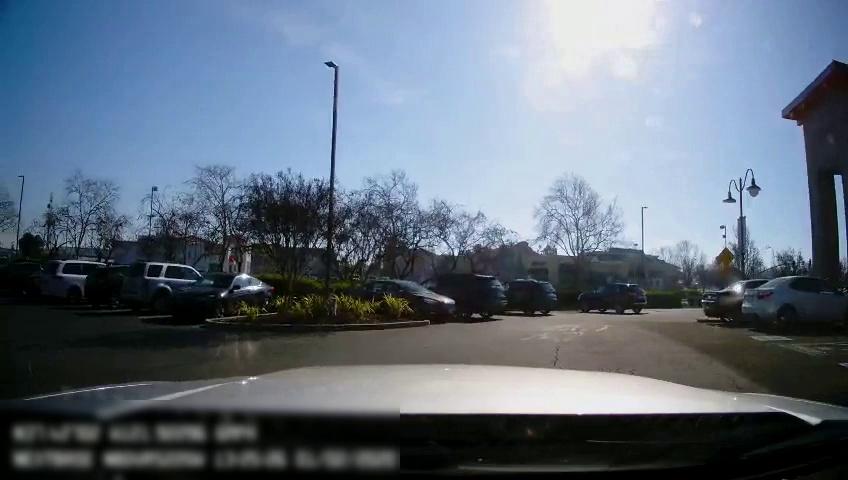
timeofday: Day
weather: Sunny
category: Drivable Space
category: Vehicles | SUV
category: Vehicles | SUV
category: Vehicles | SUV
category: Vehicles | Car
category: Vehicles | Car
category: Vehicles | Car
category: Vehicles | SUV
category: Vehicles | Van
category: Vehicles | SUV
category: Vehicles | SUV
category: Vehicles | Car
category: Traffic | Signs